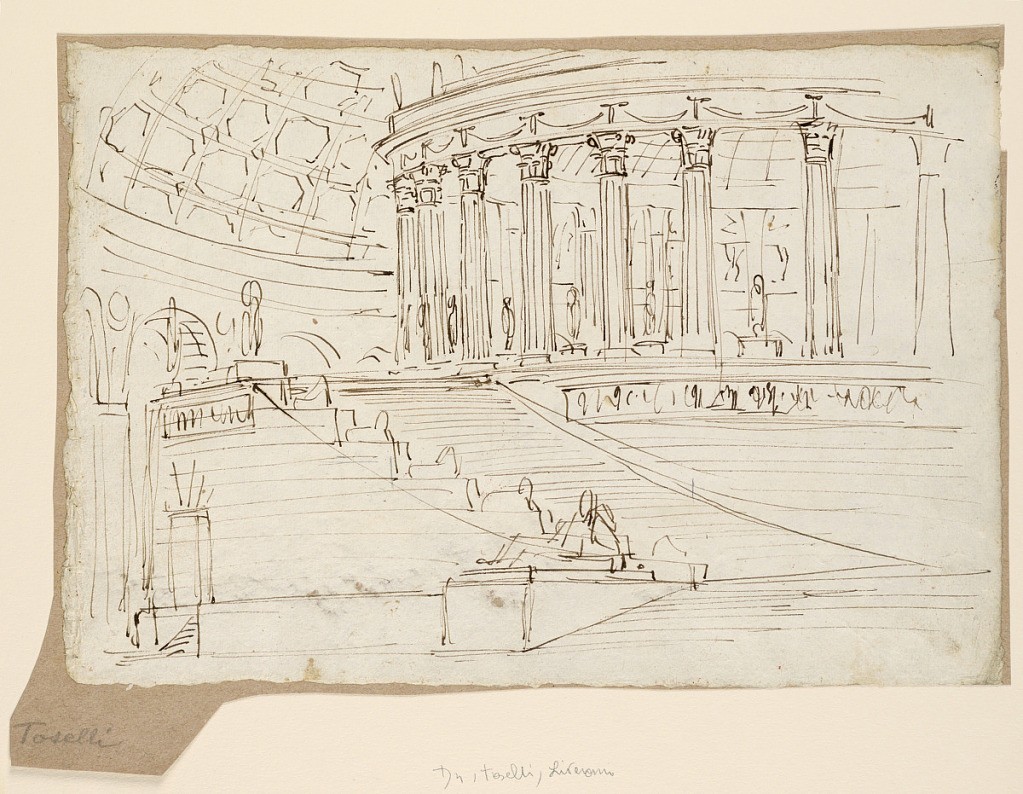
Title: Stage Design, Interior of Circular Building
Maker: Angelo Toselli, ca. 1765? – 1826
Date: early 19th century
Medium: Pen and ink on paper
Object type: Drawing
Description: Horizontal rectangle. Interior of circular building with stairs leading up, decorated with sculptures at the side.